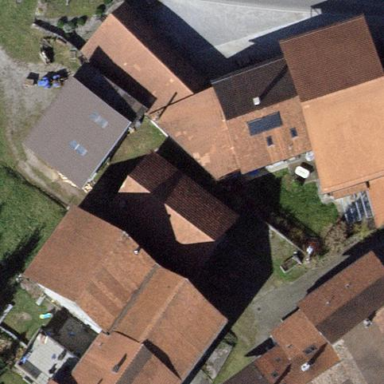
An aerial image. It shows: Shed.